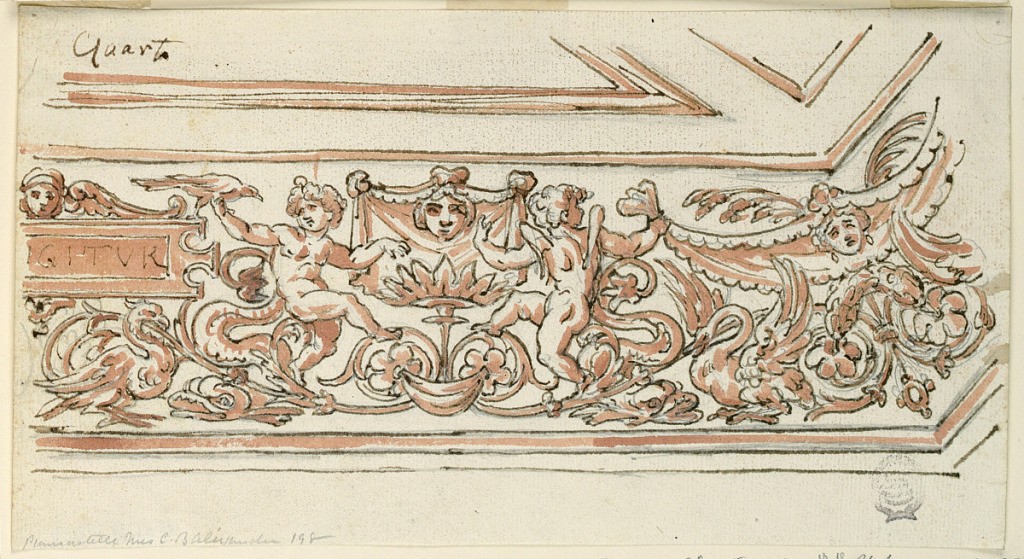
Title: Design for a Painted Frieze
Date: late 18th century
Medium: Graphite, pen and ink, brush and watercolor on paper
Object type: Drawing
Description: Horizontal rectangle. At the left, a partial tablet with "IGITVR. A winged head on top. Two putti sitting between a rinceaux.